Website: home-depot
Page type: account-dashboard
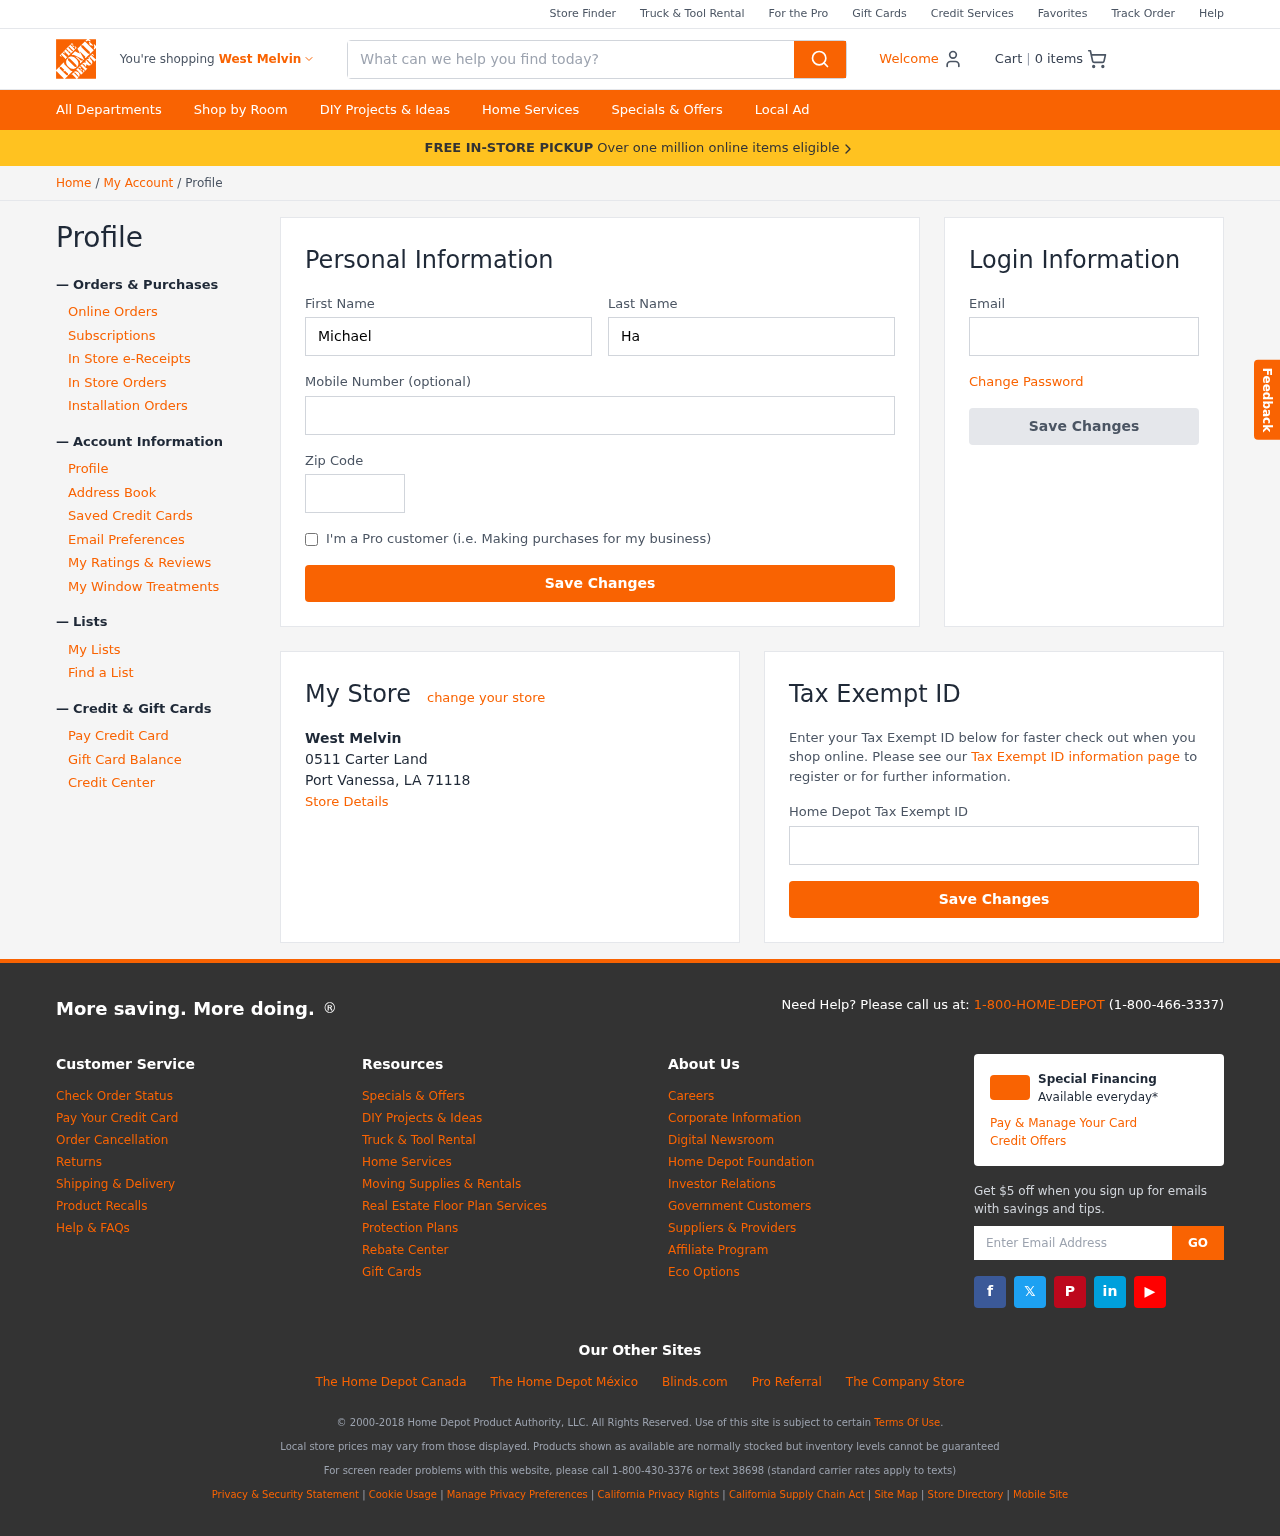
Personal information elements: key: PII_CITY
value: West Melvin
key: PII_EMAIL
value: mharris@yahoo.com
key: PII_FIRSTNAME
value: Michael
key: PII_LASTNAME
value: Harris
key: PII_LOCATION1_CITY_STATE_ZIP
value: Port Vanessa, LA 71118
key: PII_LOCATION1_NAME
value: West Melvin
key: PII_LOCATION1_STREET
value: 0511 Carter Land
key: PII_PHONE
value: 8325727352
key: PII_POSTCODE
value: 78300
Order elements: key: ORDER_NUM_ITEMS
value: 0
Search elements: key: HEADER_SEARCH
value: What can we help you find today?